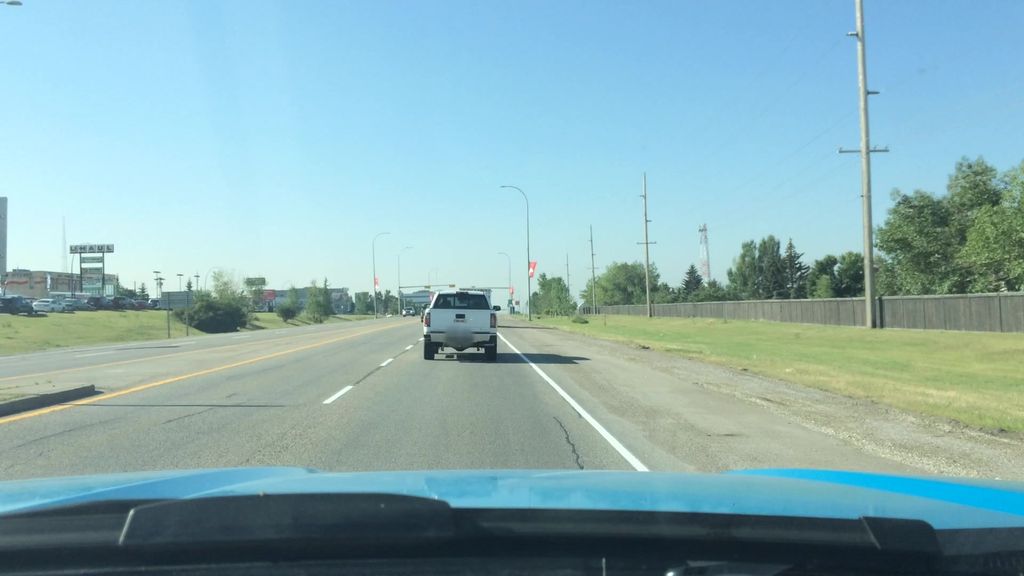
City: calgary